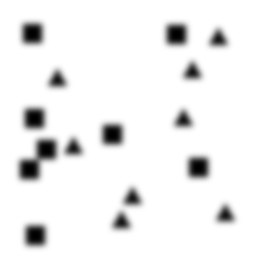
Squares: 8
Triangles: 8
Stars: 0
Total shapes: 16